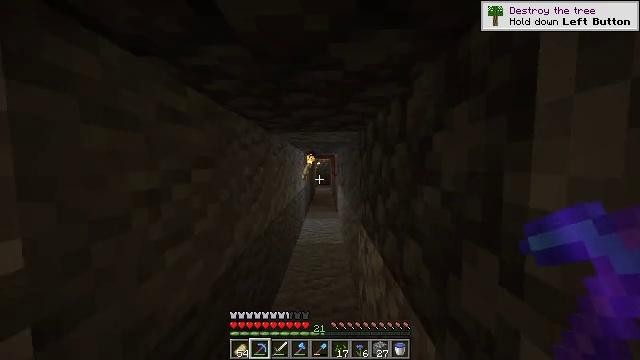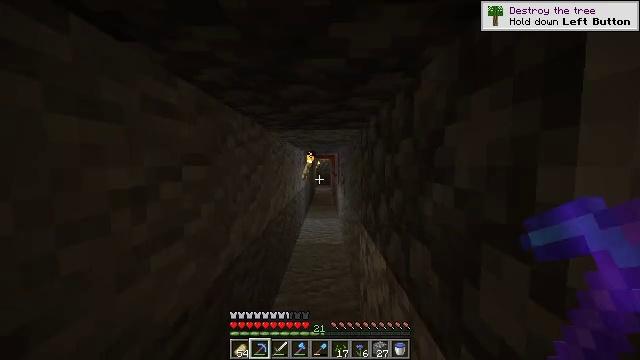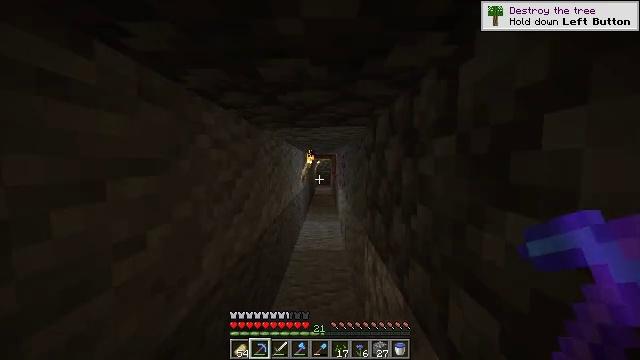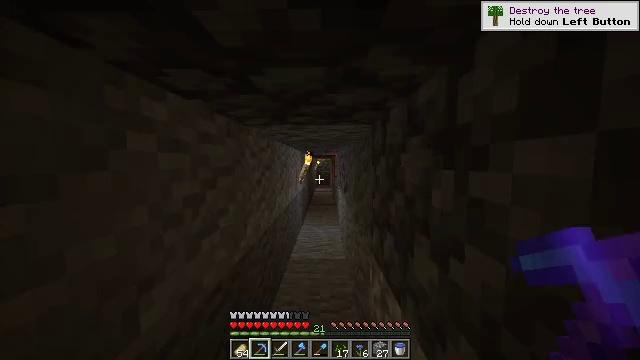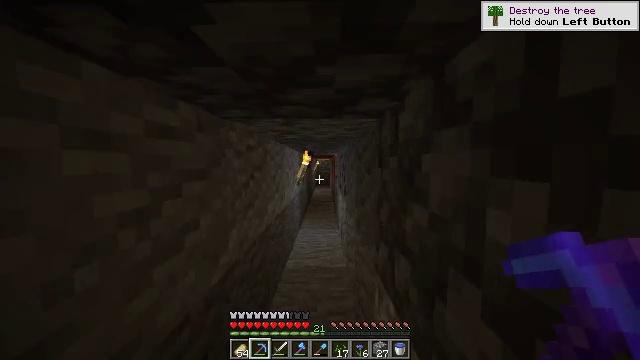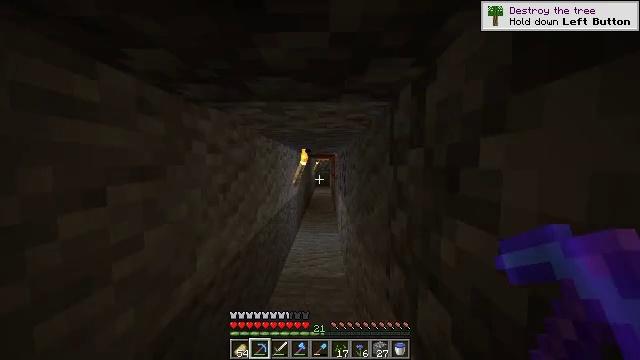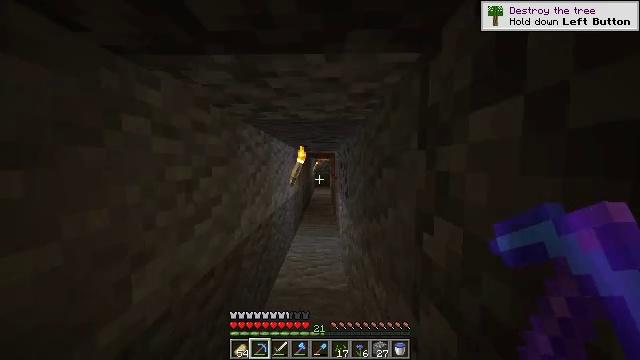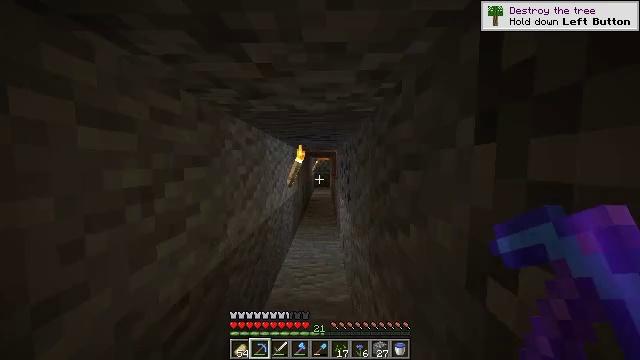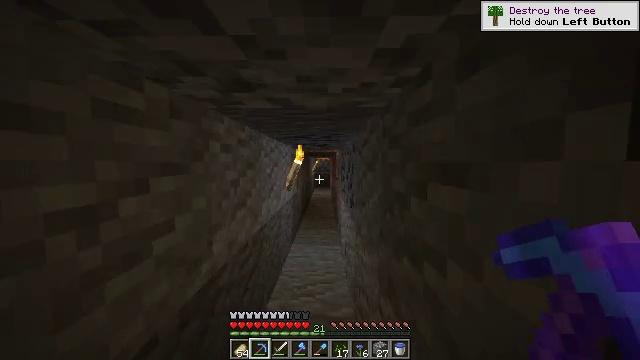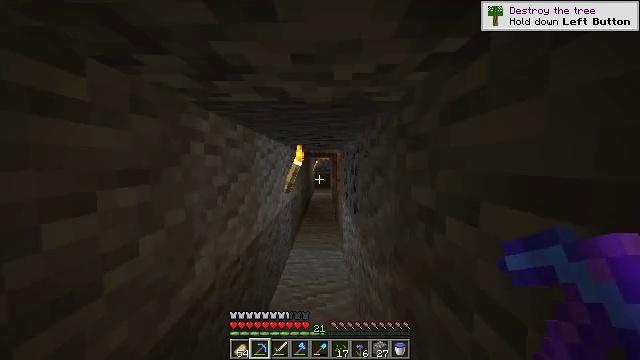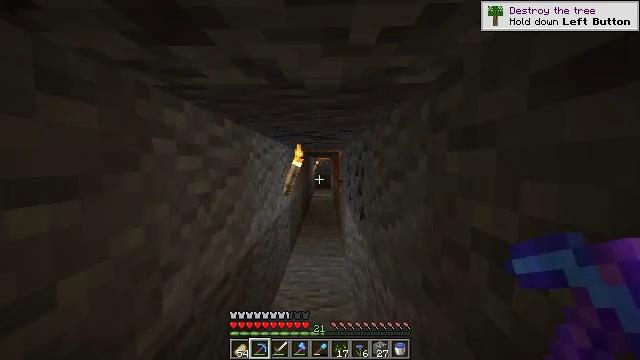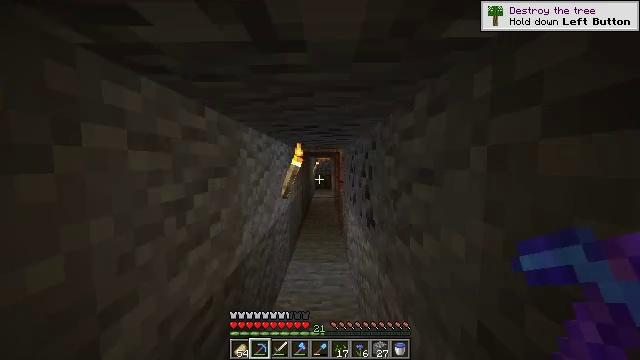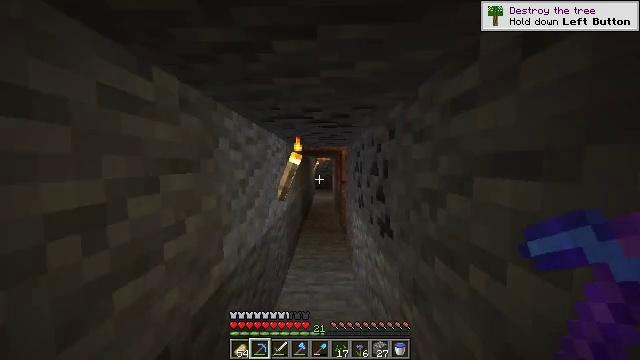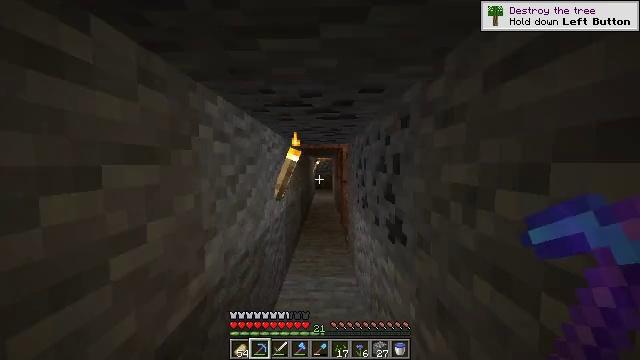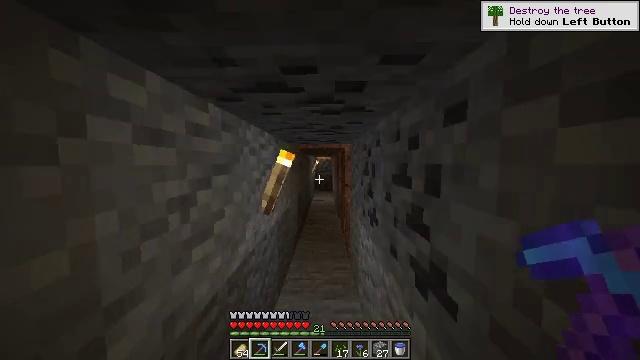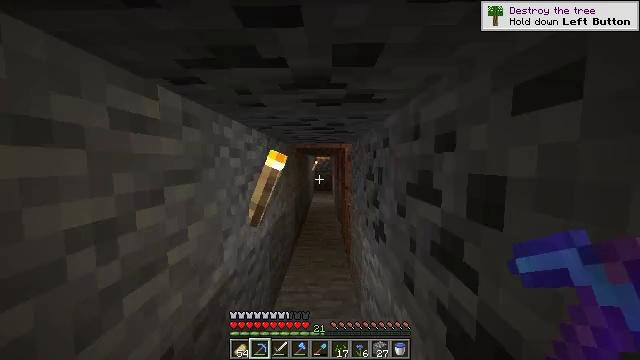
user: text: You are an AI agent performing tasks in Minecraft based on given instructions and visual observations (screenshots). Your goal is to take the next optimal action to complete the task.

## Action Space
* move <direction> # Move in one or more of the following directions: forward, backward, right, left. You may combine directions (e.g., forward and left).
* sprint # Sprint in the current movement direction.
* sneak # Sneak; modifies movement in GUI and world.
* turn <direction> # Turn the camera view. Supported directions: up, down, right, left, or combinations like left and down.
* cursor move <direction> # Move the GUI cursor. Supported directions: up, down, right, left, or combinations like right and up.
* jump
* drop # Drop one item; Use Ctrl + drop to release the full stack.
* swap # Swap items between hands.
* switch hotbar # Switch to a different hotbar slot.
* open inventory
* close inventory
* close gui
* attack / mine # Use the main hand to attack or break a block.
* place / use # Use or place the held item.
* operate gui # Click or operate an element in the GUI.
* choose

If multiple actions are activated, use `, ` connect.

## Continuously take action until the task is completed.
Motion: motion action
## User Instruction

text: Mine the coal ore underground.
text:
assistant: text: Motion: move forward, sprint
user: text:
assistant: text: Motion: move forward, sprint
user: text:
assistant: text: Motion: move forward, sprint
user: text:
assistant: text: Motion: move forward, sprint
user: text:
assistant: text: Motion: move forward, sprint
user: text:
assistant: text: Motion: move forward, sprint
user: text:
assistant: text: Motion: move forward, sprint
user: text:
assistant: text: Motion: move forward, sprint
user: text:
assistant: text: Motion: move forward, sprint
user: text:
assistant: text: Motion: move forward, sprint
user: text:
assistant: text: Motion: move forward, sprint
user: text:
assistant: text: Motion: move forward, sprint
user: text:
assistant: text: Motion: move forward, sprint
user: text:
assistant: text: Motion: move forward
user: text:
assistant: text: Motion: move forward
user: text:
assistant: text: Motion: no_op
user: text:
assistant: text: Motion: move left, turn right
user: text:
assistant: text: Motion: move left, turn right
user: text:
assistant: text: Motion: move left, turn right
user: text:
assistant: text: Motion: move left, turn right and down
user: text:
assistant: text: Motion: turn right and down
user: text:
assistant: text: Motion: turn right and down
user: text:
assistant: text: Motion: turn right
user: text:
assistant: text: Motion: turn right
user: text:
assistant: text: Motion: turn right
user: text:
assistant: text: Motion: no_op
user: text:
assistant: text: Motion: attack / mine
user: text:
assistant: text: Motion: attack / mine
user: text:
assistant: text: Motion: attack / mine
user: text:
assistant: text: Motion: attack / mine